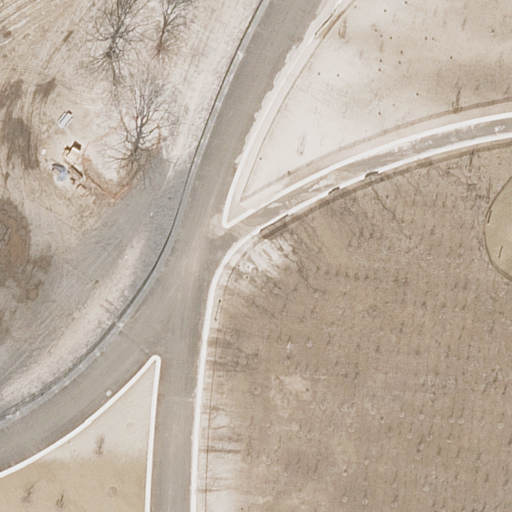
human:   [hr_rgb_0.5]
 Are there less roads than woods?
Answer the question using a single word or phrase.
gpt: no

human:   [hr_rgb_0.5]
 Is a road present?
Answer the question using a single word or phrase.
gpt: yes

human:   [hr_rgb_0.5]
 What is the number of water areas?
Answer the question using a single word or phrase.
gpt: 0

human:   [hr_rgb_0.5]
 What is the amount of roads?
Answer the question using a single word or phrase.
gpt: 4

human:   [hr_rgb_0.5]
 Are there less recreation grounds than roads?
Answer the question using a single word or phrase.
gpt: yes

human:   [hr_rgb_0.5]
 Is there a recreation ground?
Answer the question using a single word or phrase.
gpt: yes

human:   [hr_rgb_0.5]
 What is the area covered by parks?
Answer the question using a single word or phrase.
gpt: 7693m2

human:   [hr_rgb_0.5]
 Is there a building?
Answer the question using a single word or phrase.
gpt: no

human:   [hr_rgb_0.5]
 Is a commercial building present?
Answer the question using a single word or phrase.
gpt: no

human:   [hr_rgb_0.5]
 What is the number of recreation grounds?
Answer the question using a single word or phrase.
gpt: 3

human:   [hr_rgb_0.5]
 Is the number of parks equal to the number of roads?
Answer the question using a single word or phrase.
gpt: no

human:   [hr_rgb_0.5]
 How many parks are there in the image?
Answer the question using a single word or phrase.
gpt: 1

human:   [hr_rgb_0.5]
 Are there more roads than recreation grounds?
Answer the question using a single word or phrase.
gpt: yes

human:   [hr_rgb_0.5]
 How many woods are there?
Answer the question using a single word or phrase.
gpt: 1

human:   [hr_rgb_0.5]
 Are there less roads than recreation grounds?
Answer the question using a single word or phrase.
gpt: no

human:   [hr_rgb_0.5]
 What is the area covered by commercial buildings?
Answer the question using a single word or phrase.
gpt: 0m2

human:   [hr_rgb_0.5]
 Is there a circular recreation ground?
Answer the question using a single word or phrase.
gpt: no

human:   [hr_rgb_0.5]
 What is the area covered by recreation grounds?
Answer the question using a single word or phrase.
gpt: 775m2

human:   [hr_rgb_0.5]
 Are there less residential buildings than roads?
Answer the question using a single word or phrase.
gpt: yes

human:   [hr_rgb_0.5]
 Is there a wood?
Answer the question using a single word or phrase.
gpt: yes

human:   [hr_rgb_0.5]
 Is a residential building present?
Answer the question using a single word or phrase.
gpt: no

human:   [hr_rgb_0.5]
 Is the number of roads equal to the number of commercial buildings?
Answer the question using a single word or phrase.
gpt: no

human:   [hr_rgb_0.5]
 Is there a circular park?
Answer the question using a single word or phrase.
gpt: no

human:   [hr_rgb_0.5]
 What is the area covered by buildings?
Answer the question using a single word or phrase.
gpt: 0m2

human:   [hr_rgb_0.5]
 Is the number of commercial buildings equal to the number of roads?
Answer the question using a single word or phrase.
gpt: no

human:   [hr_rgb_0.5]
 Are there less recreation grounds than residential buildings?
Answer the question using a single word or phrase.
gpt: no

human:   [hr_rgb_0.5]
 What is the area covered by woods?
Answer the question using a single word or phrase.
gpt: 4014m2

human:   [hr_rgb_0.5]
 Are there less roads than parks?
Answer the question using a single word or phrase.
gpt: no

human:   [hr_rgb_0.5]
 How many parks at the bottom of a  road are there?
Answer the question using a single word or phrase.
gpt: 0

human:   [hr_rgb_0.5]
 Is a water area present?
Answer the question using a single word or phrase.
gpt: no

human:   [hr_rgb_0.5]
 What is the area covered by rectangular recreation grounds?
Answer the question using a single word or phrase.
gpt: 702m2

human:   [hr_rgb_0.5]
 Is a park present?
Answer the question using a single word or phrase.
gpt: yes

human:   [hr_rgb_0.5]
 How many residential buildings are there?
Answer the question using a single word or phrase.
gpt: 0

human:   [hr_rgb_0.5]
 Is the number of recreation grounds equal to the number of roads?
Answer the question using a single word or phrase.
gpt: no

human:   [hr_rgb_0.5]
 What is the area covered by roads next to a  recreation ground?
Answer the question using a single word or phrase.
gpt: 0m2

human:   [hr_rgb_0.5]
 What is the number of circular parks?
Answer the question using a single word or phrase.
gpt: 0

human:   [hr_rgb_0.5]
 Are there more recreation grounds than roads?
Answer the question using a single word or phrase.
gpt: no

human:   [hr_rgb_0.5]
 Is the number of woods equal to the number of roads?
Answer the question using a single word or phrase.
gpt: no

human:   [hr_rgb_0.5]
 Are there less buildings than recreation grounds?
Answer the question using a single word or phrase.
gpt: yes

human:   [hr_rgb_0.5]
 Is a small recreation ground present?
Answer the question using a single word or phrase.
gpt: yes

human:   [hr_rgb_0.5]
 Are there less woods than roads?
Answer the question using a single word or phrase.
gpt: yes

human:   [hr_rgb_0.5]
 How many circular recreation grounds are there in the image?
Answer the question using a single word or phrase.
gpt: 0

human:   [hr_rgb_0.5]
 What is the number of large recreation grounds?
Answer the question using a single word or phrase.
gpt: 1

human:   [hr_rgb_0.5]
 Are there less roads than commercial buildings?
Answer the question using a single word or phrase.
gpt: no

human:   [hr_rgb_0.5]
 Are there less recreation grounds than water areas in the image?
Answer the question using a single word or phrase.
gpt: no

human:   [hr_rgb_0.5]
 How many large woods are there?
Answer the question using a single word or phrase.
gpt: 1

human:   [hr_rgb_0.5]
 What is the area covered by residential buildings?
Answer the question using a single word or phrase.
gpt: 0m2

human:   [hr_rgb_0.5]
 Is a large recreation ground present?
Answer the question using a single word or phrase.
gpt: yes

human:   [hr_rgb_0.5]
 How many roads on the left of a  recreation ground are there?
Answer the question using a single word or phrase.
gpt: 3

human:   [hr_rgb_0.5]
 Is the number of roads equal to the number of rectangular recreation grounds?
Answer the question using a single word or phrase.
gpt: no

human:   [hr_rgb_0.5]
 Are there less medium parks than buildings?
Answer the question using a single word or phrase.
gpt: no

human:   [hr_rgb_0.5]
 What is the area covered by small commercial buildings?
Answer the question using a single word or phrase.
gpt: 0m2

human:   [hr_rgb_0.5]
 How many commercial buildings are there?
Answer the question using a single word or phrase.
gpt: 0

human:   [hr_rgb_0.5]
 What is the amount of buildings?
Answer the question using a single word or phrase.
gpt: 0

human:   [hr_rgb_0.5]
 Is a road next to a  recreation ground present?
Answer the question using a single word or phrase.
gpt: yes

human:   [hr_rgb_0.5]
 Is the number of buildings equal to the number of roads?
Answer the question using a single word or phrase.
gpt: no

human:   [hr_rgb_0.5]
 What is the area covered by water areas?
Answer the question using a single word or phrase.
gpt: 0m2

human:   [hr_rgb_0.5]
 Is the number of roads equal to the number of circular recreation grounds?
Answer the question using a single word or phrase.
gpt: no

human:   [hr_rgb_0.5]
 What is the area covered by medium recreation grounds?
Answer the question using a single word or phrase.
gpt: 0m2

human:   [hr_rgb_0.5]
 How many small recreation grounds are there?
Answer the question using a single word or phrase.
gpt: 2

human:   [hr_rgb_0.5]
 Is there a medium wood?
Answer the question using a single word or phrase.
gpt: no

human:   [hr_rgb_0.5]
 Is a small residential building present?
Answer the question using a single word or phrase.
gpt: no

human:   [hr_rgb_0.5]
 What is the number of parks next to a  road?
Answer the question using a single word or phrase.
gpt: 1

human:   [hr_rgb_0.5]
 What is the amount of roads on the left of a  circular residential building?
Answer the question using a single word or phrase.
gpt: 0